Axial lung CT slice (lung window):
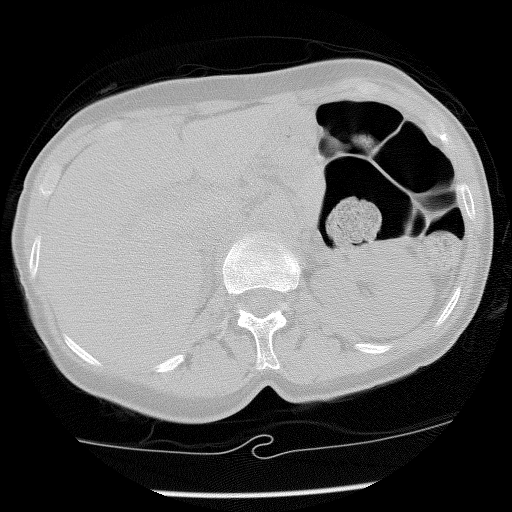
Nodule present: no